Question: I recently started learning Flask, been a C# developer before. Well as a good practice I wanted to create a project but this time a copy from a C# - Webform project I already did before.
Here is how the DB looks like in Microsoft SQL

I am having a hard time with ORM, and have read some guides and tips. But it seems that when I try to create my project I am getting some errors. Here is how the model looks like in Python
'''
class User(db.Model):
__tablename__ = 'users'
userID = db.Column(db.Integer, primary_key=True)
email = db.Column(db.String(64), unique=True)
firstName = db.Column(db.String(64))
lastName = db.Column(db.String(64))
address = db.Column(db.String(64))
zipcode = db.Column(db.Integer, db.ForeignKey('zipcodes.zipcode'))
roleID = db.Column(db.Integer, db.ForeignKey('roles.roleID'))
password = db.Column(db.String(64))
class Role(db.Model):
__tablename__ = 'roles'
roleID = db.Column(db.Integer, primary_key=True)
roleName = db.Column(db.String(64), unique=True, index=True)
users = db.relationship('User', backref='role_role')
class Zipcode(db.Model):
__tablename__ = 'zipcodes'
zipcode = db.Column(db.Integer, primary_key=True, autoincrement=False)
city = db.Column(db.String(64))
users = db.relationship('User', backref='zipcode_zipcode')
class Artistname(db.Model):
__tablename__ = 'artistnames'
artistID = db.Column(db.Integer, db.ForeignKey('users.userID'), primary_key=True, autoincrement=False)
artistname = db.Column(db.String(64), unique=True)
a_users = db.relationship('User', backref='artistname')
class Act(db.Model):
__tablename__ = 'acts'
actID = db.Column(db.Integer, primary_key=True)
title = db.Column(db.String(64), unique=True)
artistID = db.Column(db.Integer, db.ForeignKey('artistnames.artistID'))
description = db.Column(db.Text)
duration = db.Column(db.Integer)
imageURL = db.Column(db.String(64))
a_artistnames = db.relationship('Artistname', backref='act')
class Performance(db.Model):
__tablename__ = 'performances'
performanceID = db.Column(db.Integer, primary_key=True)
actID = db.Column(db.Integer, db.ForeignKey('acts.actID'))
date = db.Column(db.Date)
stageID = db.Column(db.Integer, db.ForeignKey('stages.stageID'))
class Stage(db.Model):
__tablename__ ='stages'
stageID = db.Column(db.Integer, primary_key=True)
stageName = db.Column(db.String(64))
'''
I don't know if you need a little Database description, but here it goes if you need it.
# Database description
A table with the city names and the corresponding zipcode.
A table with role names and the corresponding roleID, used for User.
A table with all the data on the users
I use this table if the user is having role (artistuser) and therefore is a user who needs a username. Where the connection is ArtistID=UserID
A table with which shows the acts where the connection is from Artistname, ArtistID=ArtistID to see who made the act
A table that shows when the act is rolling, for example act 1 is live monday and friday.
A table that shows where the performance is being played.
# The errors
Well when I run this code(I managed to insert into two tables, Role and Zipcode). But when I try to insert into the third table, - User I am getting errors.
'''
# Role
r1 = Role(roleName='Role 1')
r2 = Role(roleName='Role 2')
r3 = Role(roleName='Role 3')
db.session.add_all([r1, r2, r3])
# Zipcode
zip1 = Zipcode(zipcode=1, city='zip 1')
zip2 = Zipcode(zipcode=2, city='zip 2')
zip3 = Zipcode(zipcode=3, city='zip 3')
db.session.add_all([zip1, zip2, zip3])
# User
u1 = User(
email='a@a.dk',
firstName='John',
lastName='Doe',
address='test street 1',
zipcode=zip2,
roleID=r1,
password='john')
u2 = User(
email='b@b.dk',
firstName='Jane',
lastName='Doe',
address='test street 1',
zipcode=zip1,
roleID=r2,
password='jane')
u3 = User(
email='c@c.dk',
firstName='Jack',
lastName='Doe',
address='test street 1',
zipcode=zip3,
roleID=r3,
password='jack')
db.session.add_all([u1, u2, u3])
# commit db
db.session.commit()
'''
'''
Traceback (most recent call last):
File "<console>", line 1, in <module>
File "C:\var\test\las_vegas\__program\test.py", line 52, in t
db.session.commit()
File "C:\var\test\las_vegas\lib\site-packages\sqlalchemy\orm\scoping.py", line
149, in do
return getattr(self.registry(), name)(*args, **kwargs)
File "C:\var\test\las_vegas\lib\site-packages\sqlalchemy\orm\session.py", line
768, in commit
self.transaction.commit()
File "C:\var\test\las_vegas\lib\site-packages\sqlalchemy\orm\session.py", line
370, in commit
self._prepare_impl()
File "C:\var\test\las_vegas\lib\site-packages\sqlalchemy\orm\session.py", line
350, in _prepare_impl
self.session.flush()
File "C:\var\test\las_vegas\lib\site-packages\sqlalchemy\orm\session.py", line
1907, in flush
self._flush(objects)
File "C:\var\test\las_vegas\lib\site-packages\sqlalchemy\orm\session.py", line
2025, in _flush
transaction.rollback(_capture_exception=True)
File "C:\var\test\las_vegas\lib\site-packages\sqlalchemy\util\langhelpers.py",
line 57, in __exit__
compat.reraise(exc_type, exc_value, exc_tb)
File "C:\var\test\las_vegas\lib\site-packages\sqlalchemy\util\compat.py", line
172, in reraise
raise value
File "C:\var\test\las_vegas\lib\site-packages\sqlalchemy\orm\session.py", line
1989, in _flush
flush_context.execute()
File "C:\var\test\las_vegas\lib\site-packages\sqlalchemy\orm\unitofwork.py", l
ine 371, in execute
rec.execute(self)
File "C:\var\test\las_vegas\lib\site-packages\sqlalchemy\orm\unitofwork.py", l
ine 524, in execute
uow
File "C:\var\test\las_vegas\lib\site-packages\sqlalchemy\orm\persistence.py",
line 64, in save_obj
mapper, table, insert)
File "C:\var\test\las_vegas\lib\site-packages\sqlalchemy\orm\persistence.py",
line 600, in _emit_insert_statements
execute(statement, params)
File "C:\var\test\las_vegas\lib\site-packages\sqlalchemy\engine\base.py", line
727, in execute
return meth(self, multiparams, params)
File "C:\var\test\las_vegas\lib\site-packages\sqlalchemy\sql\elements.py", lin
e 322, in _execute_on_connection
return connection._execute_clauseelement(self, multiparams, params)
File "C:\var\test\las_vegas\lib\site-packages\sqlalchemy\engine\base.py", line
824, in _execute_clauseelement
compiled_sql, distilled_params
File "C:\var\test\las_vegas\lib\site-packages\sqlalchemy\engine\base.py", line
954, in _execute_context
context)
File "C:\var\test\las_vegas\lib\site-packages\sqlalchemy\engine\base.py", line
1119, in _handle_dbapi_exception
util.reraise(*exc_info)
File "C:\var\test\las_vegas\lib\site-packages\sqlalchemy\util\compat.py", line
172, in reraise
raise value
File "C:\var\test\las_vegas\lib\site-packages\sqlalchemy\engine\base.py", line
947, in _execute_context
context)
File "C:\var\test\las_vegas\lib\site-packages\sqlalchemy\engine\default.py", l
ine 435, in do_execute
cursor.execute(statement, parameters)
File "C:\var\test\las_vegas\lib\site-packages\pymysql\cursors.py", line 130, i
n execute
query = query % self._escape_args(args, conn)
File "C:\var\test\las_vegas\lib\site-packages\pymysql\cursors.py", line 96, in
_escape_args
return tuple(conn.escape(arg) for arg in args)
File "C:\var\test\las_vegas\lib\site-packages\pymysql\cursors.py", line 96, in
<genexpr>
return tuple(conn.escape(arg) for arg in args)
File "C:\var\test\las_vegas\lib\site-packages\pymysql\connections.py", line 69
0, in escape
return escape_item(obj, self.charset)
File "C:\var\test\las_vegas\lib\site-packages\pymysql\converters.py", line 24,
in escape_item
encoder = encoders[type(val)]
KeyError: <class 'manage.Zipcode'>
'''
# Extra
'''
ALTER PROCEDURE [dbo].[sp_INSERT_MAGICIAN]
@newArtistName nvarchar(50),
@newFirstName nvarchar(50),
@newLastName nvarchar(50),
@newEmail nvarchar(50),
@newPassword varchar(50),
@newAddress nvarchar(50),
@newZipcode int
AS
declare @inserr int
declare @maxerr int
set @maxerr = 0
BEGIN TRANSACTION
--add user
INSERT INTO [User]
([User].Firstname, [User].Lastname, [User].Email, [User].[Password], [User].[Address], [User].Zipcode, [User].[Role])
VALUES
(@newFirstName, @newLastName, @newEmail, @newPassword, @newAddress, @newZipcode, 3)
INSERT INTO [Artistname]
([Artistname].ArtistId, [Artistname].Artistname)
VALUES
(SCOPE_IDENTITY(), @newArtistName)
-- Save error number returned from Insert statement
SET @inserr = @@error
IF @inserr > @maxerr
SET @maxerr = @inserr
-- If an error occured, roll back
IF @maxerr <> 0
BEGIN
rollback transaction
print 'Transaction rolled back'
END
ELSE
BEGIN
COMMIT transaction
PRINT 'Transaction comimitted'
END
PRINT 'INSERT error number:' + cast(@inserr as nvarchar(8))
RETURN @maxerr
'''
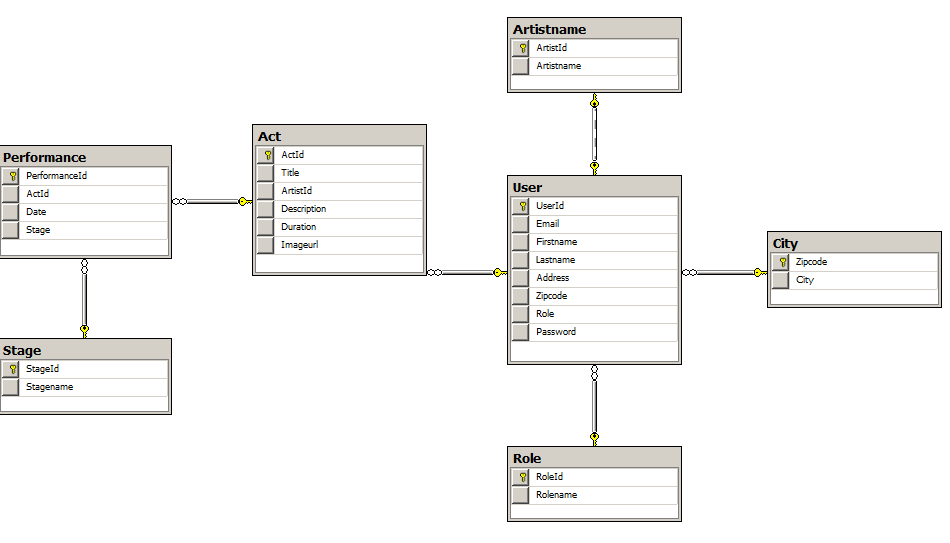
Answer: You need to commit the roles and zip codes before you use them in the users. Those objects won't have integer ids until that point. You'll also have to change the user objects to something like
'''
u1 = User(
email='a@a.dk',
firstName='John',
lastName='Doe',
address='test street 1',
zipcode=zip2.zipcode,
roleID=r1.roleID,
password='john')
'''
The zip codes and roles fields expect integer ids, not the objects.